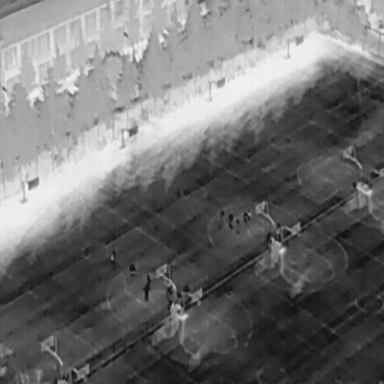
There are 12 People in the infrared image.